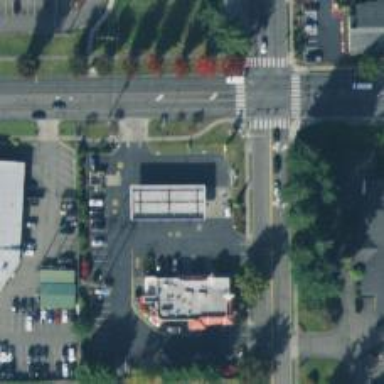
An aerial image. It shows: Convenience shop.